Field crop: maize
Growth stage: 2
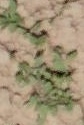
Species: convolvulus